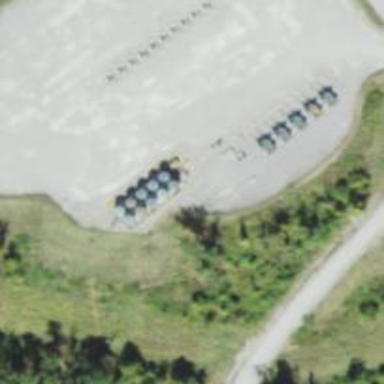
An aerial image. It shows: Storage tank that is man-made.